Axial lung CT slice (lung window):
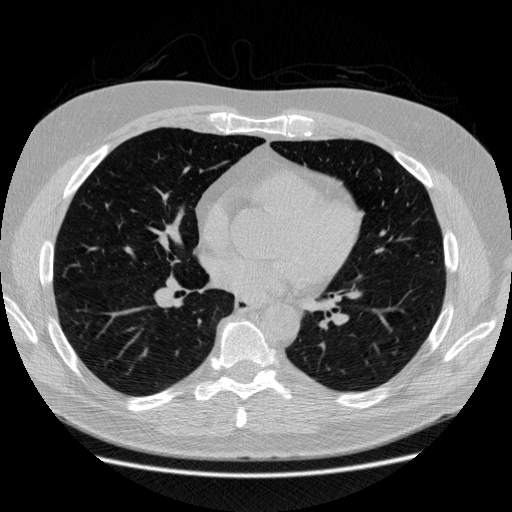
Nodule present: no